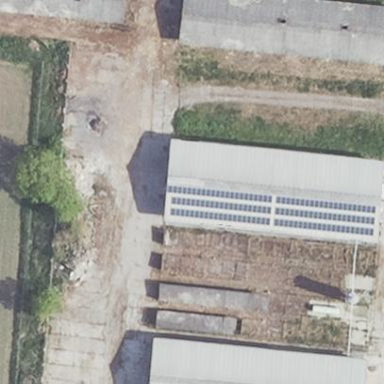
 generating electricity through photovoltaic methods."